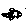
Label: fish